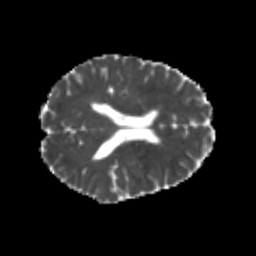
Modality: MD
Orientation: axial
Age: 20
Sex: male
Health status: healthy
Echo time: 0.074 s